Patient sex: F
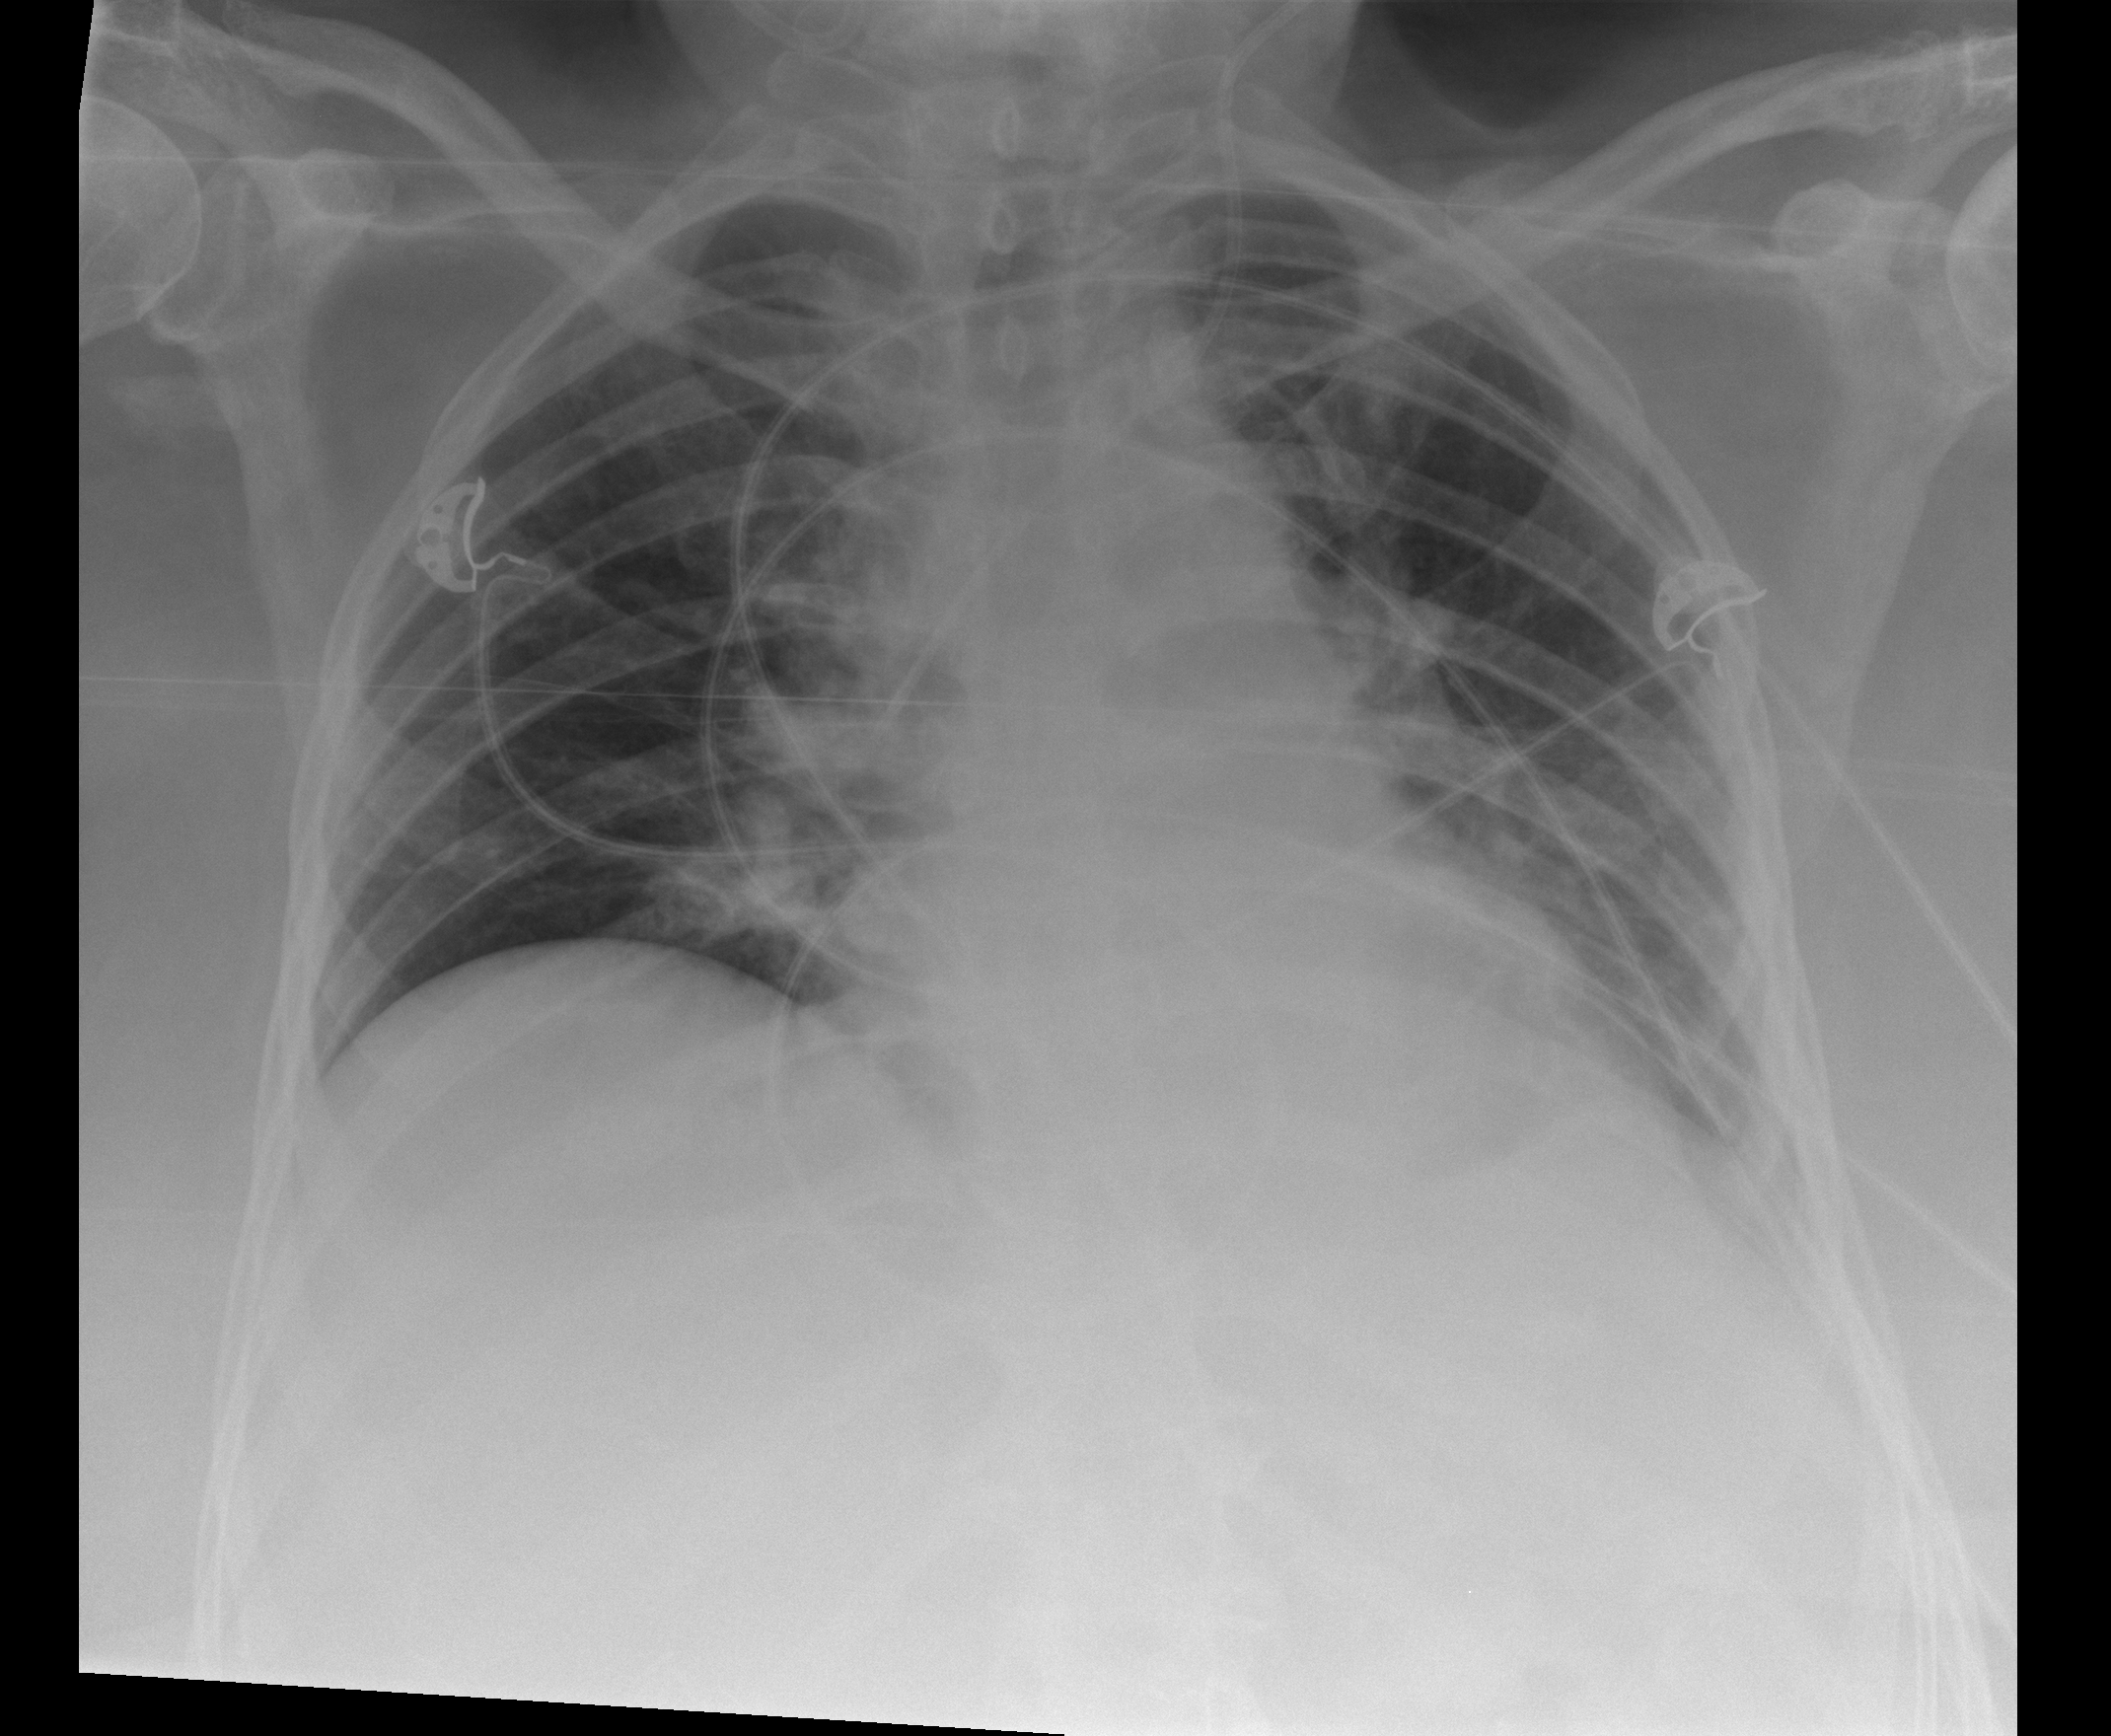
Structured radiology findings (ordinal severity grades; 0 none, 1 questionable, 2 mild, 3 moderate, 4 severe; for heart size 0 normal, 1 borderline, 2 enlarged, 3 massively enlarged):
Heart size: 1
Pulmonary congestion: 1
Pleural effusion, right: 0
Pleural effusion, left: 0
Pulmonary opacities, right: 0
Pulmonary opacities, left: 0
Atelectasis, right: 0
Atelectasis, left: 2